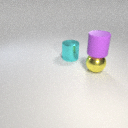
large purple rubber cylinder above large yellow metal sphere